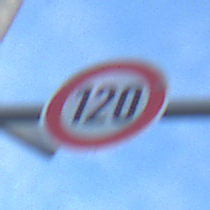
Verkehrszeichen: Geschwindigkeit120
Umgebung: Outdoor, Suburban
Tageszeit: SunriseSunset
Wetter: PartlyCloudy
Licht: Natural
Jahreszeit: NotSpecified
Kontrast: LowContrast